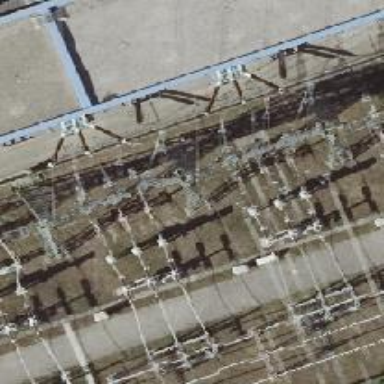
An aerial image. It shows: Power line with three cables.